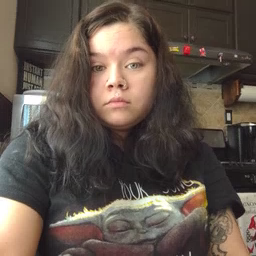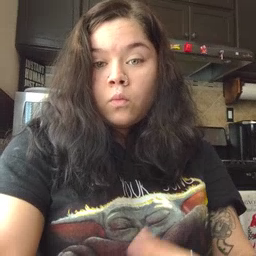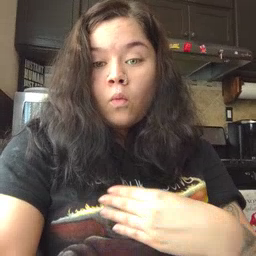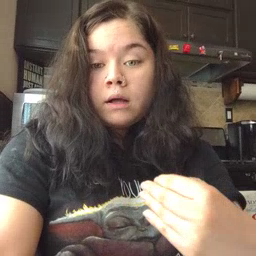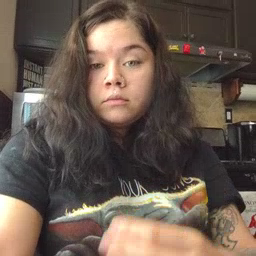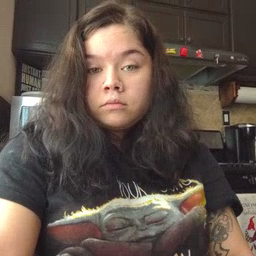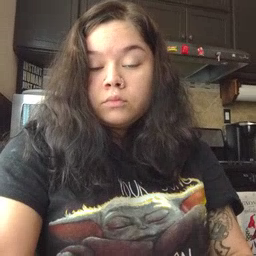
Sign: white